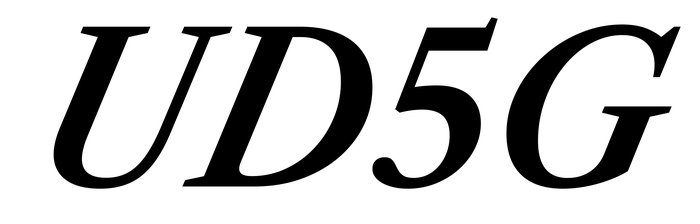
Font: LibreCaslonText-Italic_SemiBold_Italic